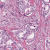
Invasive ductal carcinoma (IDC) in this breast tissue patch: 1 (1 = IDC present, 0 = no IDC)